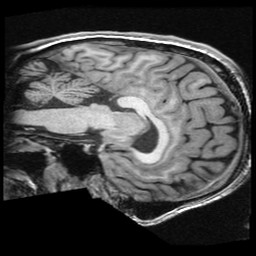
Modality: T1w
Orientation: sagittal
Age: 22
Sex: male